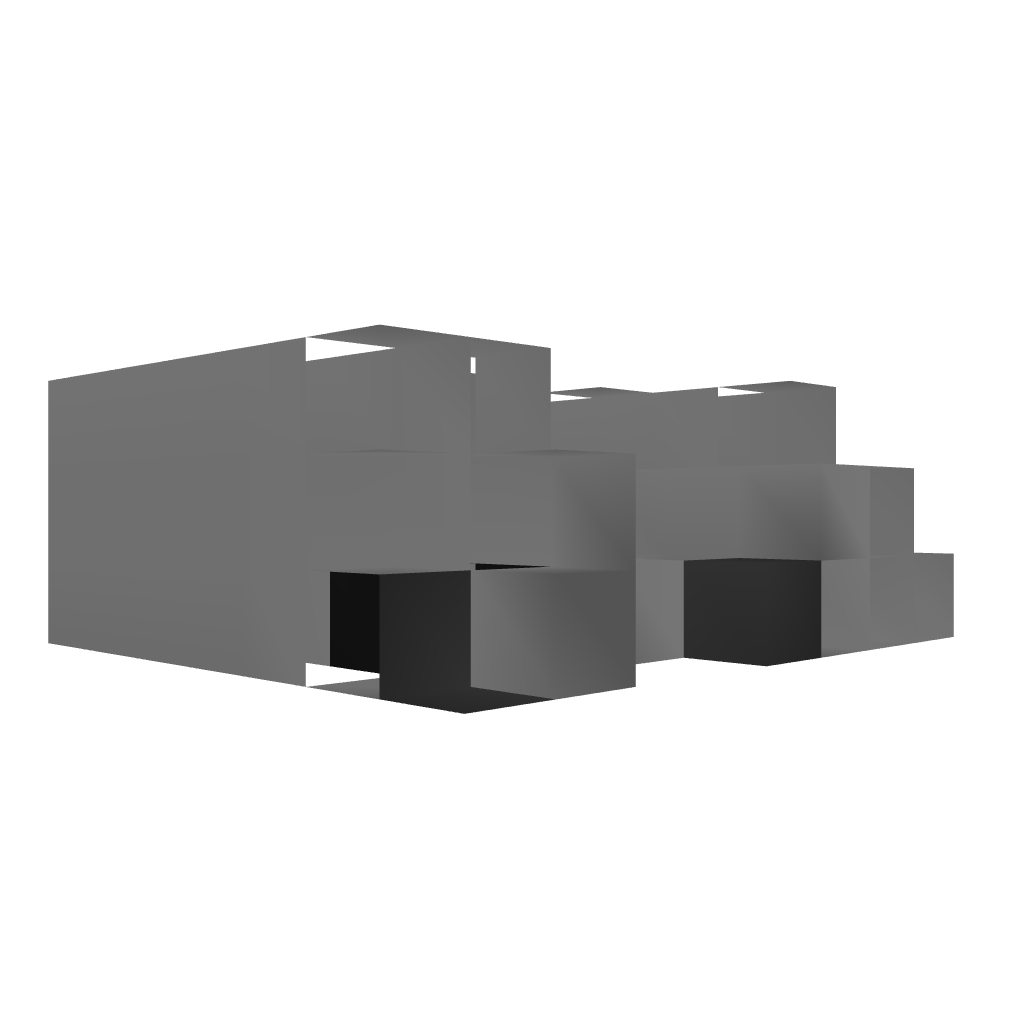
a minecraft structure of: Trap for noobs